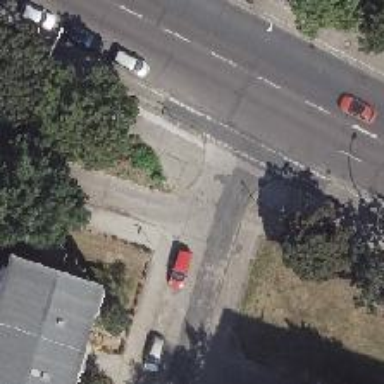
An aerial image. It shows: Service road with concrete surface. The right sidewalk also has concrete surface.